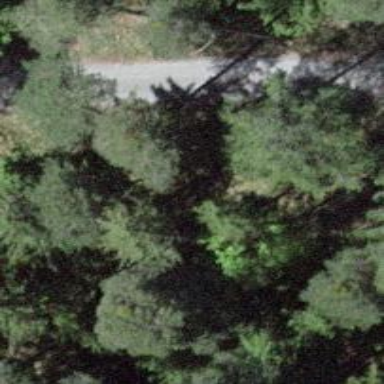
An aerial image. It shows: Unpaved path with excellent trail visibility.